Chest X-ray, PA view. Patient: 20 years old, sex M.
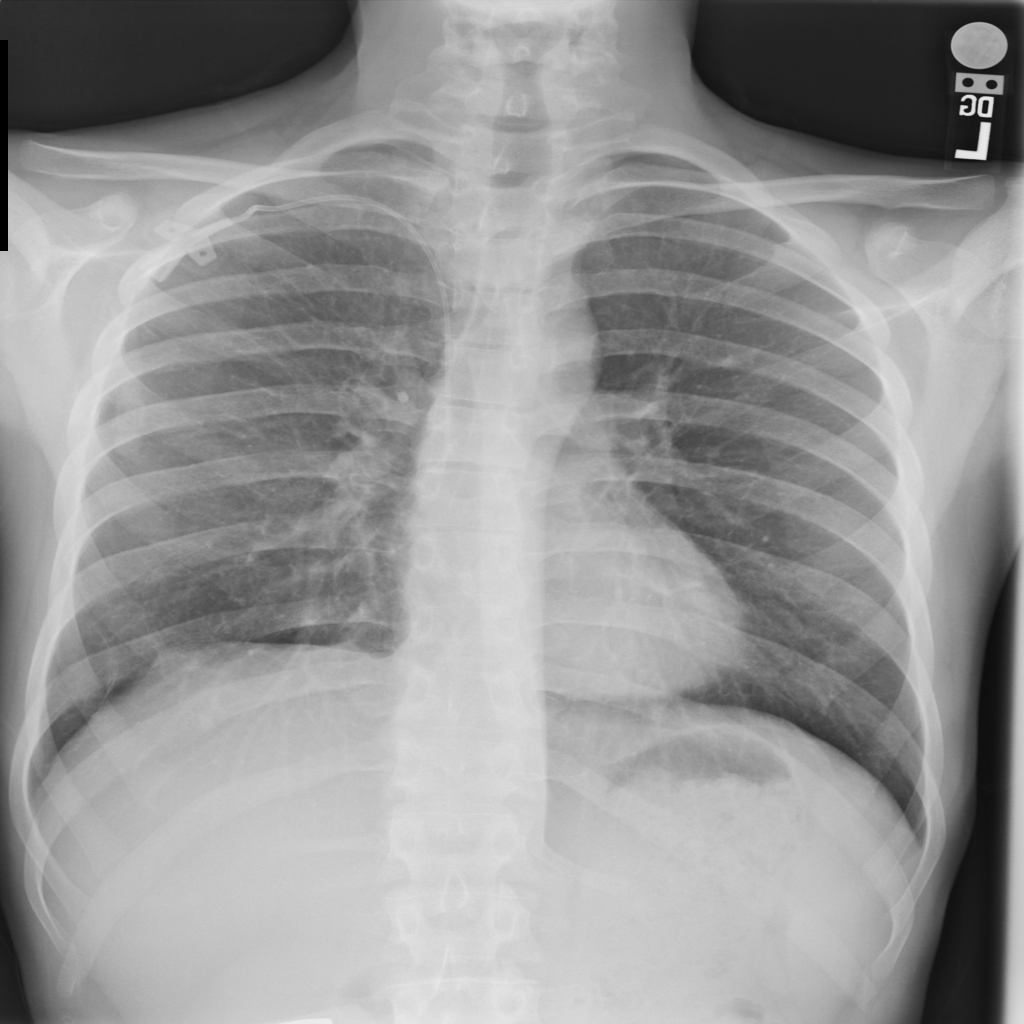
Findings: No Finding